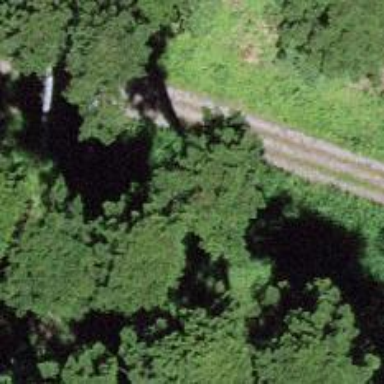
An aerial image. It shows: Track with grade2 tracktype.